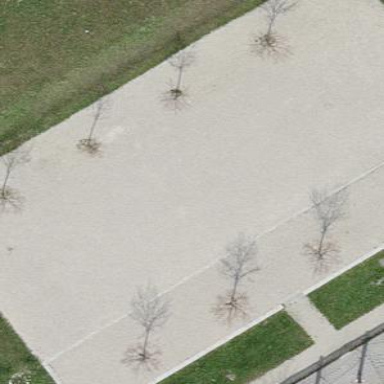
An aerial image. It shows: Pedestrian road with concrete surface.